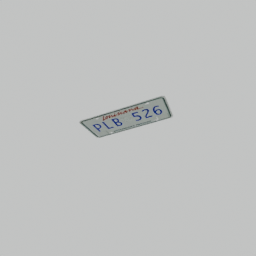
Label: mechanical